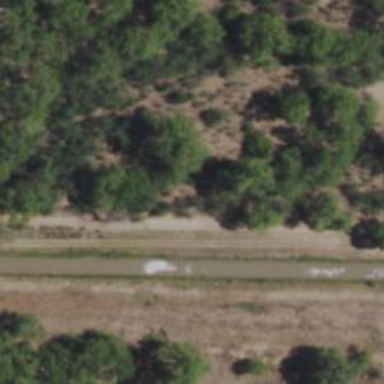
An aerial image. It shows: Track road next to man-made cutline.